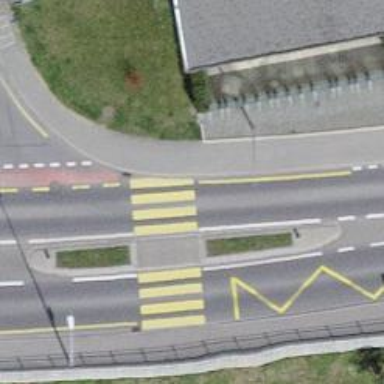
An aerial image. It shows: Kerb barrier.